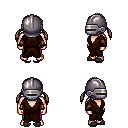
a pixel art fantasy rpg character, male body template, human, light skin, brown robe, magenta pants, white blonde twin-tailed hairstyle, metal helm, cloth bracers, gray slippers, four views (front, back, left, right), 2x2 character sprite sheet, small pixel art, hard edges, no anti-aliasing